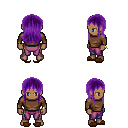
a pixel art fantasy rpg character, male body template, human, dark skin, brown long-sleeve shirt, magenta pants, purple unkempt hairstyle, bracelets, brown slippers, four views (front, back, left, right), 2x2 character sprite sheet, small pixel art, hard edges, no anti-aliasing